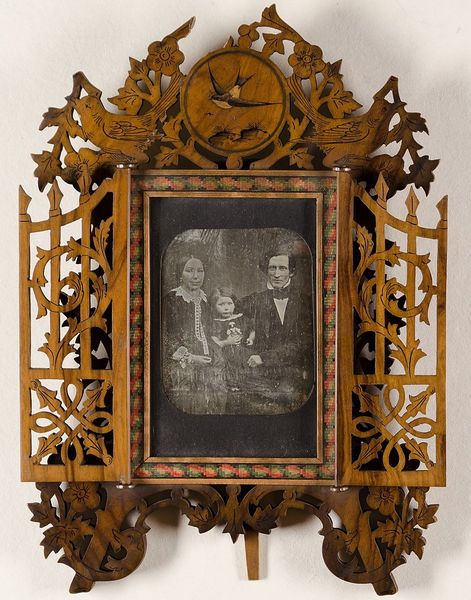
Titel: Unbekannte Familie
Standort: Hamburg
Institution: Museum für Kunst und Gewerbe Hamburg
Schlagwörter: mann, vogel, frau, gruppenportrait, figur, kind, mutter, vater, kinder, ornamente, foto, fotografie, photographie, photo, gerahmt, kinderbild, lichtbild, daguerreotypie, kinderdarstellung, bildwerke, angewandte und bildende kunst, hessische systematik, vögel, porträtfotografie, porträtphotographie, gruppenporträt